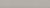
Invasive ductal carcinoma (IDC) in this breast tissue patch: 0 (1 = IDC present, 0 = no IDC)